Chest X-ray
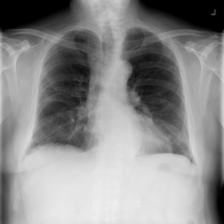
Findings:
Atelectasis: negative
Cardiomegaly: negative
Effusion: negative
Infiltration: positive
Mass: negative
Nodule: negative
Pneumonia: negative
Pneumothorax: negative
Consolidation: negative
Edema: negative
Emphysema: negative
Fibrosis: negative
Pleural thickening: negative
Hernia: negative